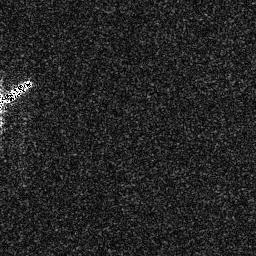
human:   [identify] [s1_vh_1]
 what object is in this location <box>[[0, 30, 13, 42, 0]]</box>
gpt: <ref>1 medium ship at the left</ref>